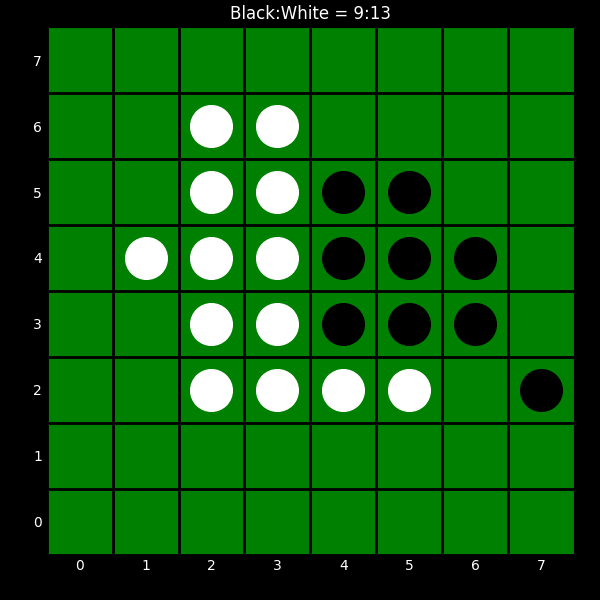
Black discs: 9
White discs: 13